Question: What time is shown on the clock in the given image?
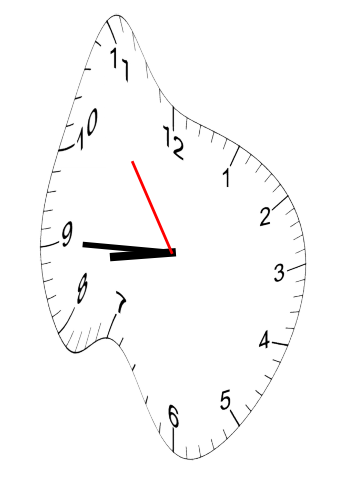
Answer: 08:44:54